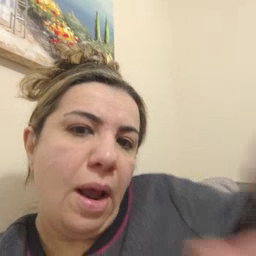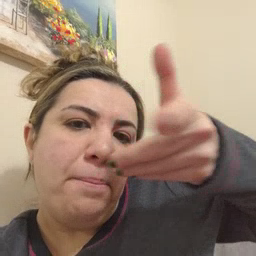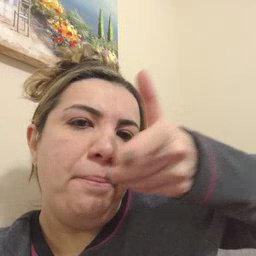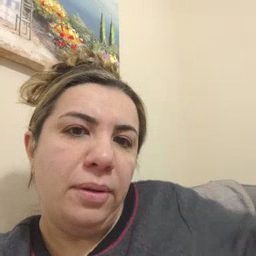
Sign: pizza